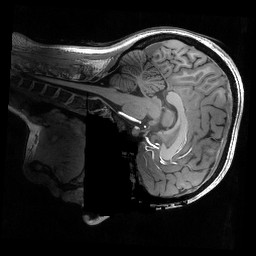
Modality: T1w
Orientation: sagittal
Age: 23
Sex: female
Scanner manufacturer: siemens
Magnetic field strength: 6.98 T
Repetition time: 2.53 s
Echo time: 0.00176 s